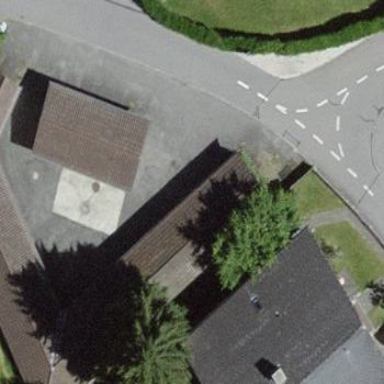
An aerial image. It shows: Garage building.